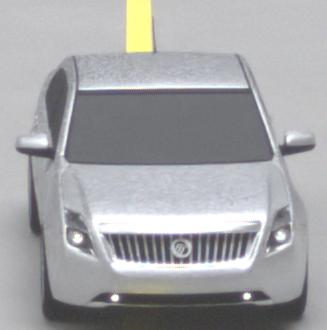
Make: Mercury
Model: Milan
Detailed model: -
Model produced from: 2009
Model produced until: 2010
Doors: 4
Color: white
Road condition: dry road
Daytime: midday
Contrast: medium contrast